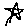
Label: star